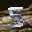
Label: 5